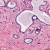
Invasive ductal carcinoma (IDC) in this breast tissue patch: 0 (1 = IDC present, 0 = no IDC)